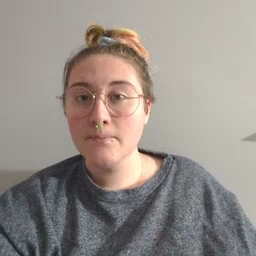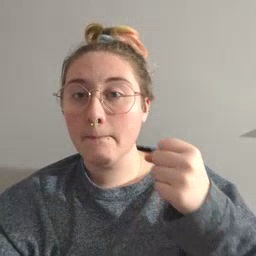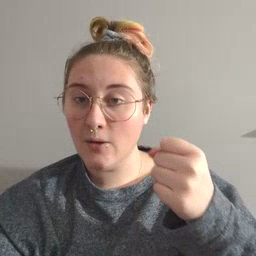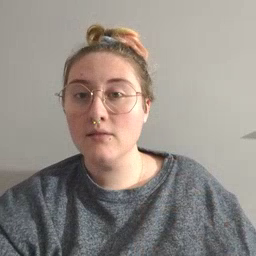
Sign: milk